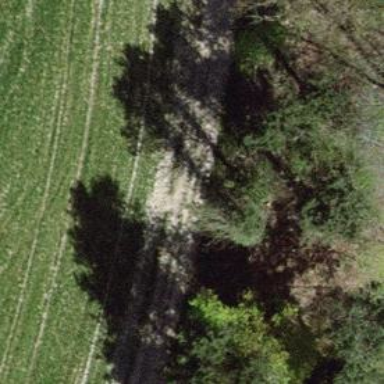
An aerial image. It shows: Track with grade 1 quality.